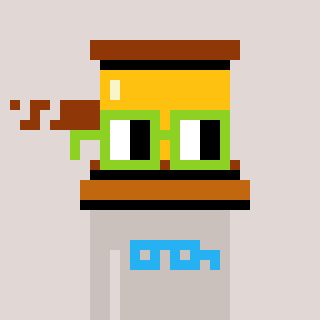
a pixel art character with square light green glasses, a gavel-shaped head and a foggrey-colored body on a warm background